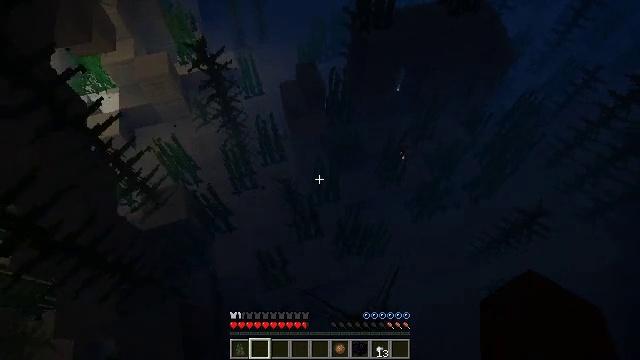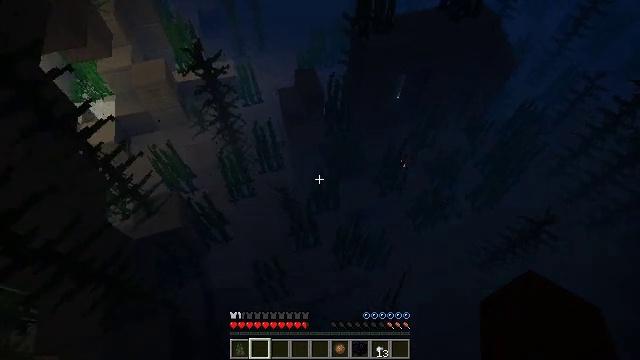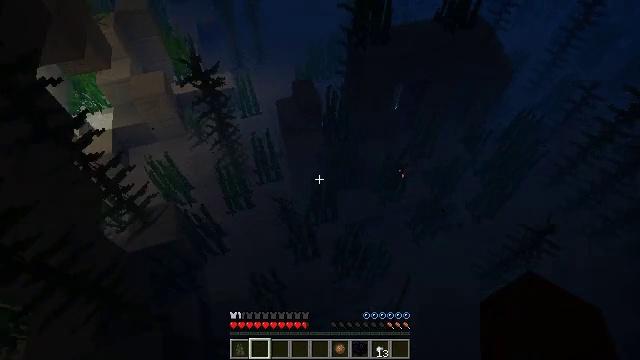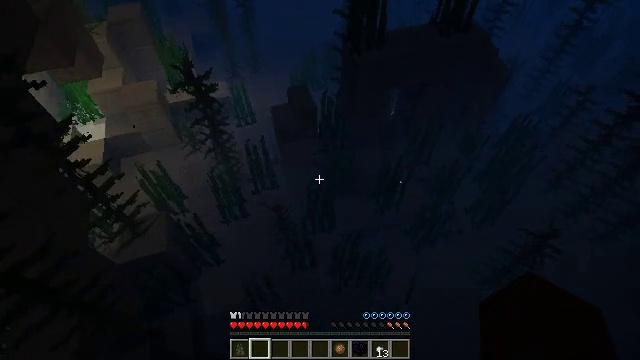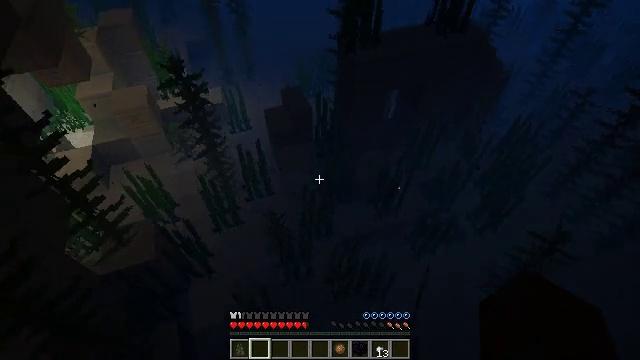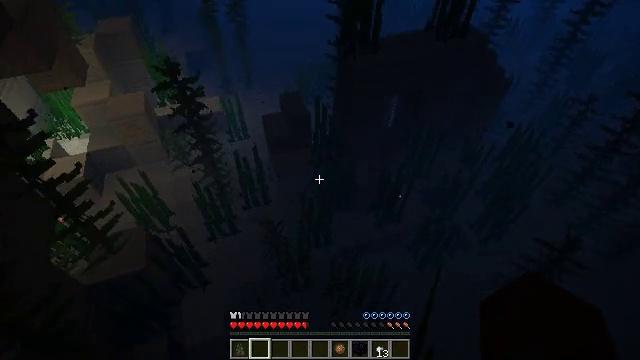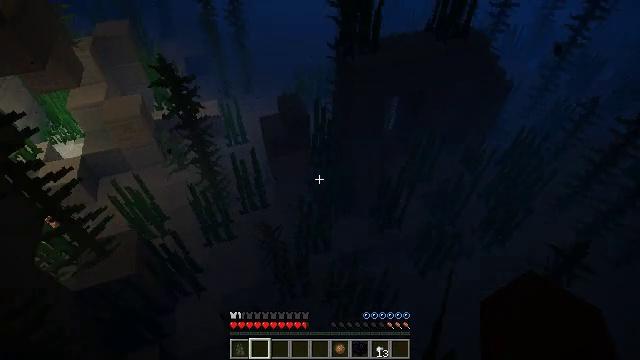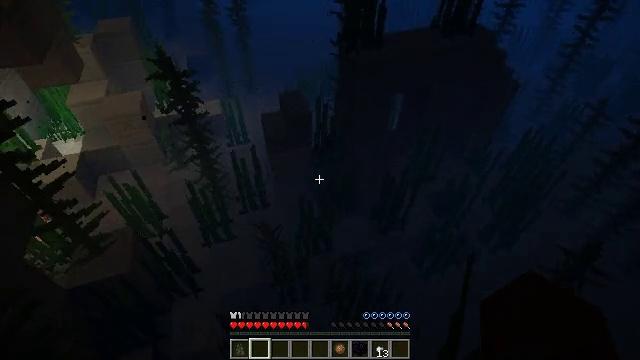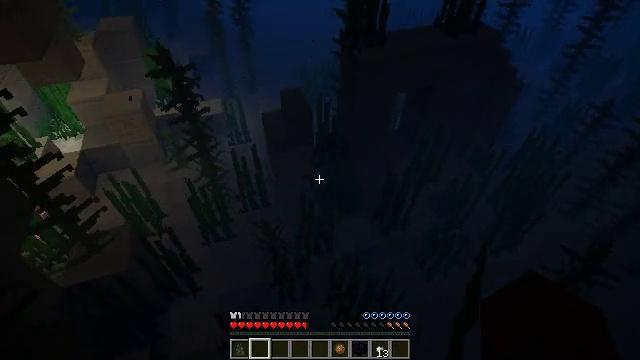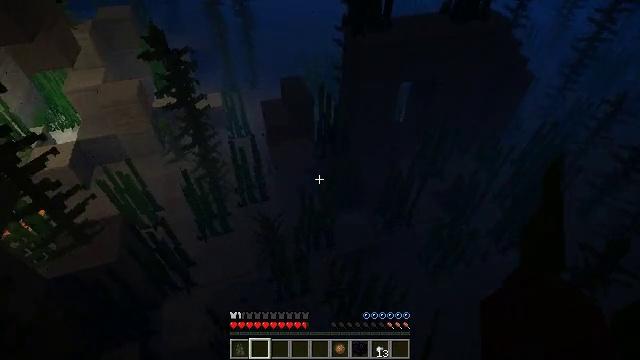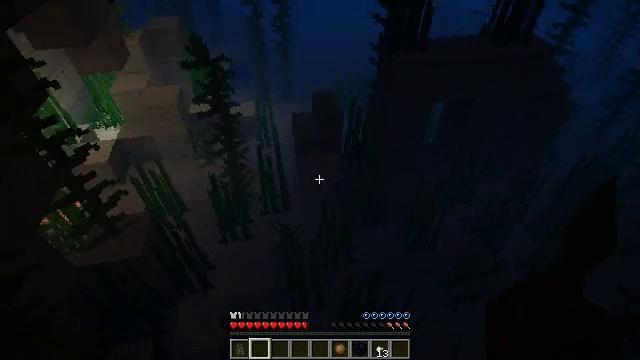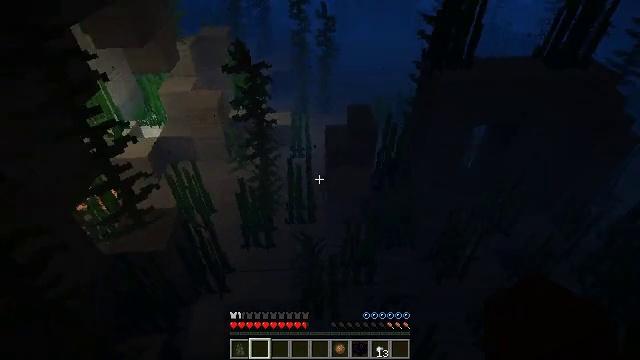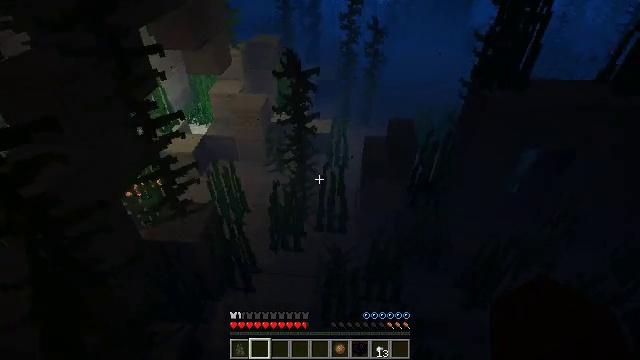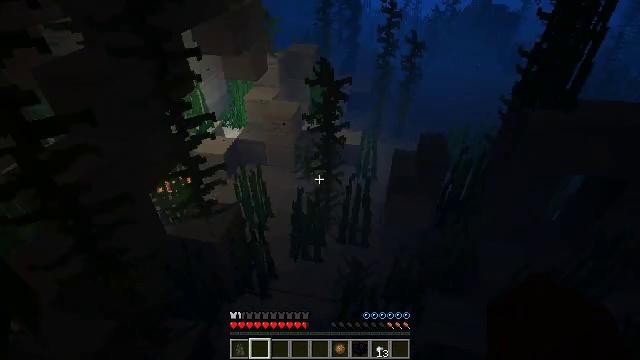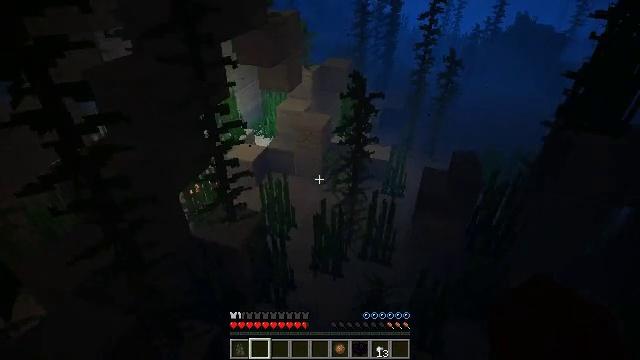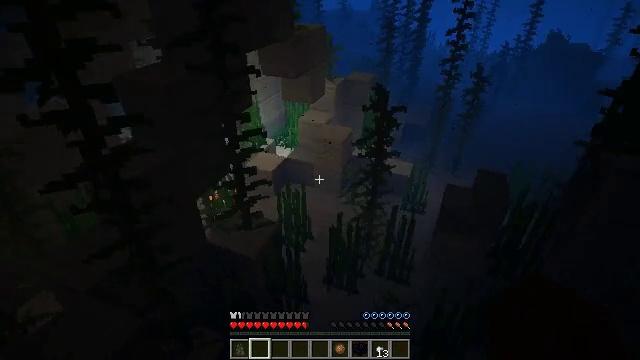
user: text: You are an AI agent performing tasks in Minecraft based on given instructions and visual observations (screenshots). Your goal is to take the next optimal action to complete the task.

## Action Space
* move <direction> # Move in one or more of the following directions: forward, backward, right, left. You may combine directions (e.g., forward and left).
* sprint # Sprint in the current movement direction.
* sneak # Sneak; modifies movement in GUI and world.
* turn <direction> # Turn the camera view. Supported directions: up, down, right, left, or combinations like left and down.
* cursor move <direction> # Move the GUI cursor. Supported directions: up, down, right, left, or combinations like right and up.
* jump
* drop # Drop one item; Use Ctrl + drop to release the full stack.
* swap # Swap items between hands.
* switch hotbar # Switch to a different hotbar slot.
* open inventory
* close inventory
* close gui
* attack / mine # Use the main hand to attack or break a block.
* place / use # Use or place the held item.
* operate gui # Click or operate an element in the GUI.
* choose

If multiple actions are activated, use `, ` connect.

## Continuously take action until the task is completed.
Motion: motion action
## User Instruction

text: Mine the sea lantern from the ocean monument.
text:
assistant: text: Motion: move forward and move right, sneak, turn up
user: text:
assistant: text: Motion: move forward and move right, sneak, turn up
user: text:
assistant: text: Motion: move forward and move right, sneak, turn up
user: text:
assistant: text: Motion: move forward and move right, sneak, turn up
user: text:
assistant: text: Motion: move forward and move right, sneak, turn up
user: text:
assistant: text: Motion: move forward and move right, sneak, turn up
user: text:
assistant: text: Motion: move forward and move right, sneak
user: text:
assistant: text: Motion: move forward and move right, sneak
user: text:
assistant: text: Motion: move forward and move right, sneak
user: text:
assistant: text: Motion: move forward and move right, turn left and up
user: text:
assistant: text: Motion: move forward and move right, turn left and up
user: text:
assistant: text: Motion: move forward and move right, turn left and up
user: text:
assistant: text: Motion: move forward, turn left and up
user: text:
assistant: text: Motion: move forward, turn left and up
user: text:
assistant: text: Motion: move forward, turn left and up
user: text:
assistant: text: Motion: move forward, turn left and up
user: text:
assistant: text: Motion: move forward, turn left and up
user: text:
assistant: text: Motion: move forward
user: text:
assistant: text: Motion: move forward
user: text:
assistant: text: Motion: move forward and move right
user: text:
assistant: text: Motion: move forward and move right
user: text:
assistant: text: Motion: move forward and move right
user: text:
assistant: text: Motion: move forward and move right
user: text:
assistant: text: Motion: move forward and move right
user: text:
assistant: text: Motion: move forward and move right
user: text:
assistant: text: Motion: move forward and move right
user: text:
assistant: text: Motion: move forward and move right
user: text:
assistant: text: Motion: move forward and move right
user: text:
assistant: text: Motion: move forward
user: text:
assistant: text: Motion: move forward, sneak, turn left